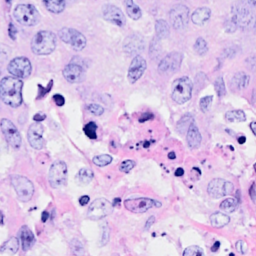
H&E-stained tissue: Breast